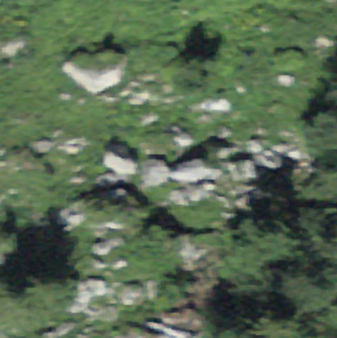
Label: bouldering_area